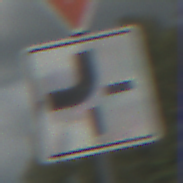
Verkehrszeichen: VerlaufVorfahrtsstrasse2
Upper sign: VorfahrtGewaehren
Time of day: Midday
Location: Outdoor (Suburban)
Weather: PartlyCloudy
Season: Summer
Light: Natural